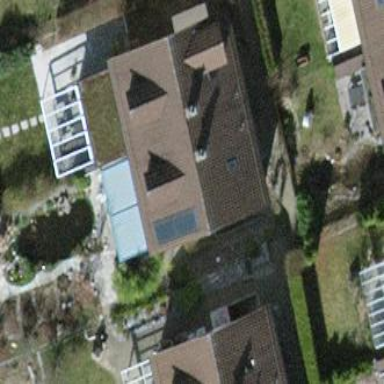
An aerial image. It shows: Semi-detached house with gabled roof.